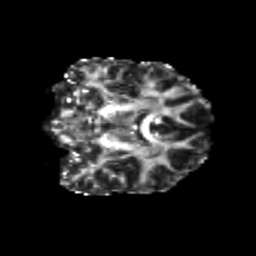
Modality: FA
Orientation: coronal
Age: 25
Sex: female
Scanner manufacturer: siemens
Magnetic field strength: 3 T
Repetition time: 3.5 s
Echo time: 0.104 s